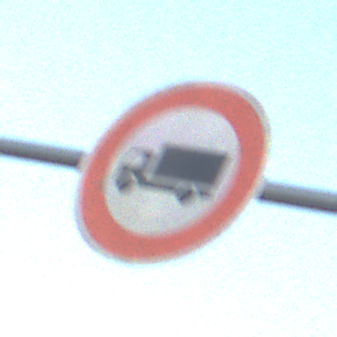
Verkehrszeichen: VerbotFuerKraftfahrzeugeUeberDreiKommaFuenfTonnen
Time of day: SunriseSunset
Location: Outdoor (Nature)
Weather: Clear
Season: Winter
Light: Natural